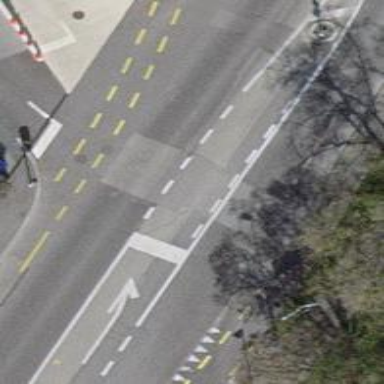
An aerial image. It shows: Primary highway with asphalt surface. There is cycle track on the right.